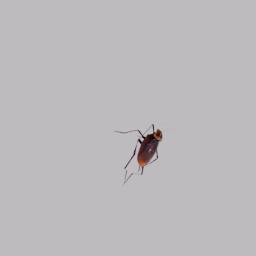
Label: animals